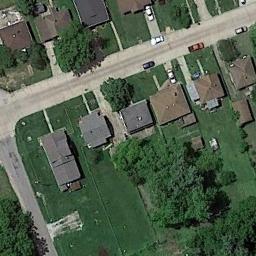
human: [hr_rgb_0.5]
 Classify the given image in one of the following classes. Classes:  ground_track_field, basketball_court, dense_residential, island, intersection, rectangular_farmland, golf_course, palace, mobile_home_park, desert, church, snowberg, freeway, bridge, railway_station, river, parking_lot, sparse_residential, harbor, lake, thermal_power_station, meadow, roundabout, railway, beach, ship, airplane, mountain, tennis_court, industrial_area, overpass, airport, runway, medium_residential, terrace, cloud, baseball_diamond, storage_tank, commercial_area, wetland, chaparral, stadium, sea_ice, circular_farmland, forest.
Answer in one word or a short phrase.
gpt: medium_residential